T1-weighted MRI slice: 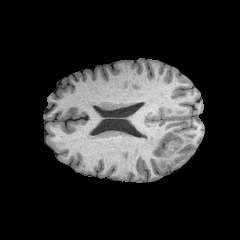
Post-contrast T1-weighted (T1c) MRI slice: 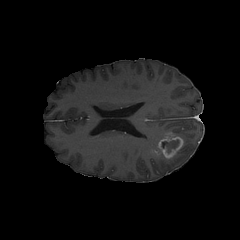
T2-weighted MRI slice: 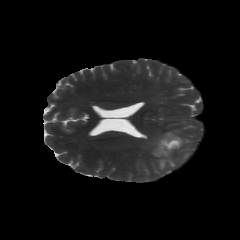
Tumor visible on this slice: yes